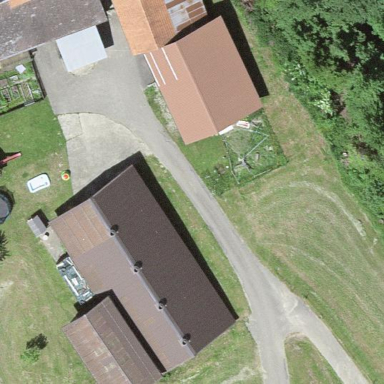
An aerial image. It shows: Farm with farmyard.